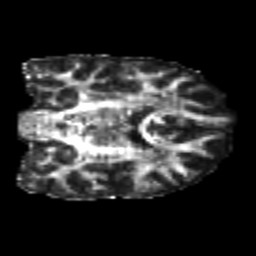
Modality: FA
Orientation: coronal
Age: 21
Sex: male
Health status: healthy
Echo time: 0.074 s